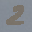
Label: 2